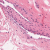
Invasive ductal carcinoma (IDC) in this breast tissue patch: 0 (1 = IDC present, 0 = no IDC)